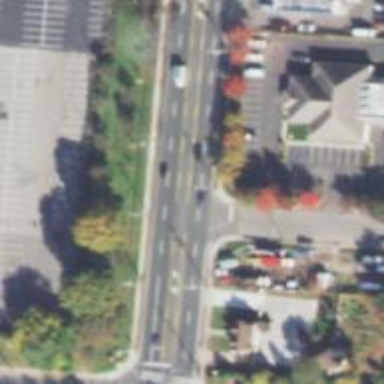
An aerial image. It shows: Unmarked crossing on the road.